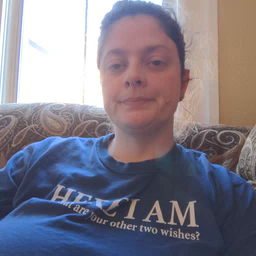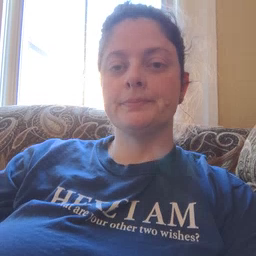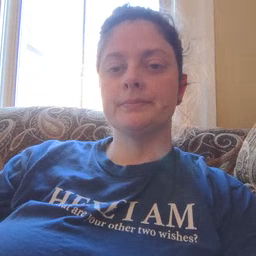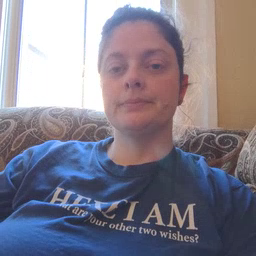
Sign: quiet